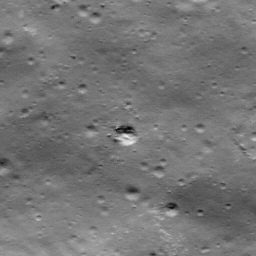
Pit: Rutherfurd 1b
Host crater: Rutherfurd
Host type: impact_melt
Lunar coordinates: latitude -60.779, longitude 348.186